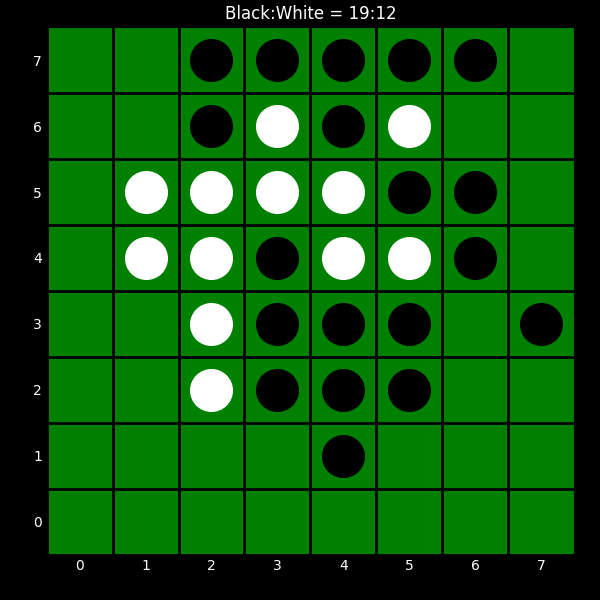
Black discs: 19
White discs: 12